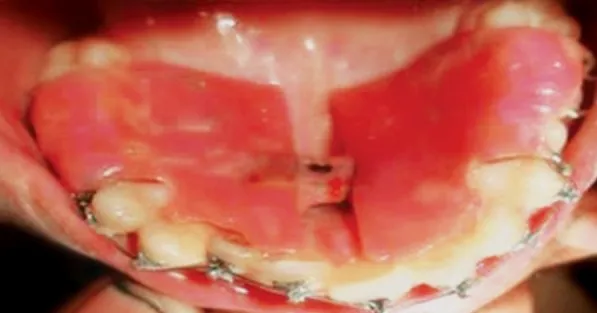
Begg's brackets from 14 to 24.
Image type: medical_photograph (other_medical_photograph)